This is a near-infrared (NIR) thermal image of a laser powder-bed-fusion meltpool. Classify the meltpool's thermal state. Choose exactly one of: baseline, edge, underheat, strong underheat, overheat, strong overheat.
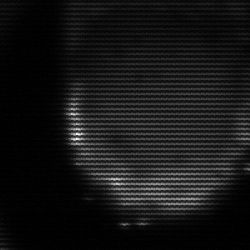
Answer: edge